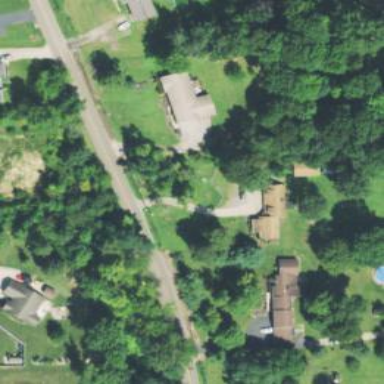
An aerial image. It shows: Driveway leading to service road.